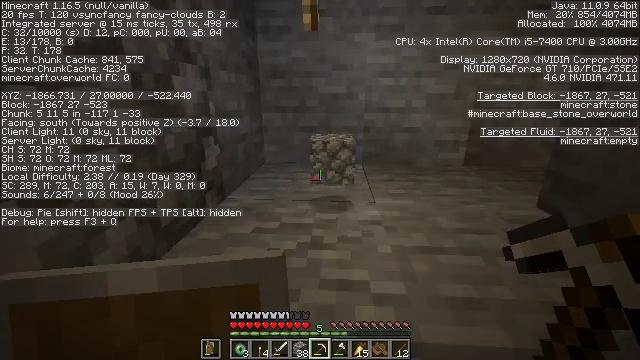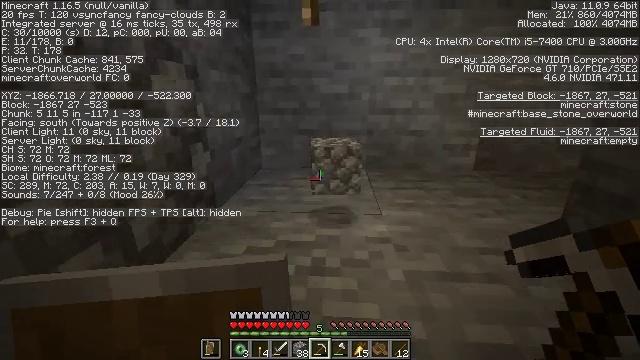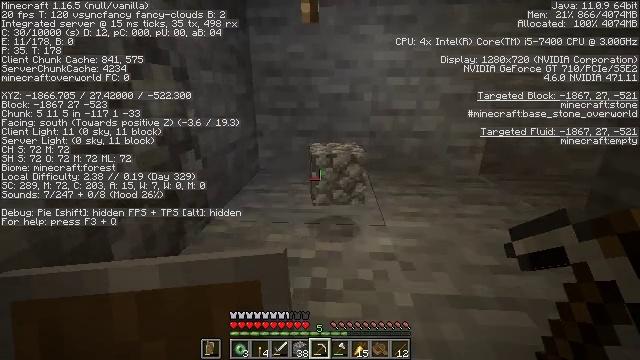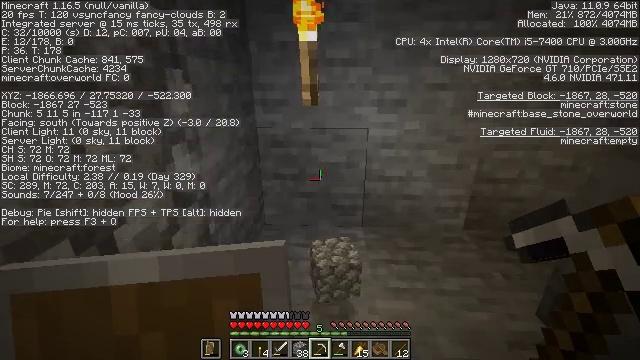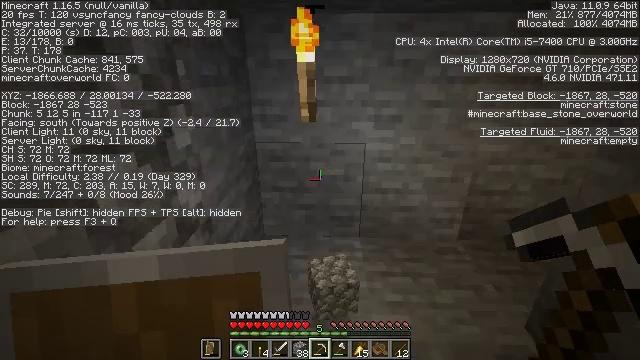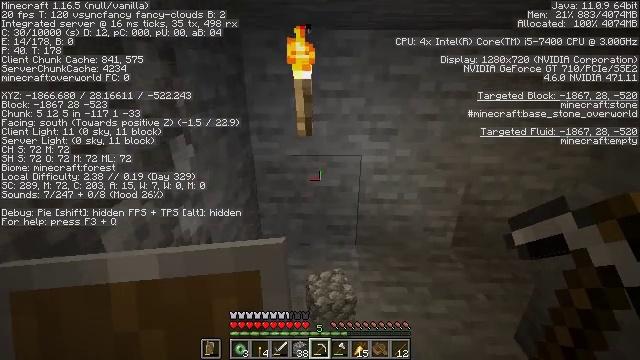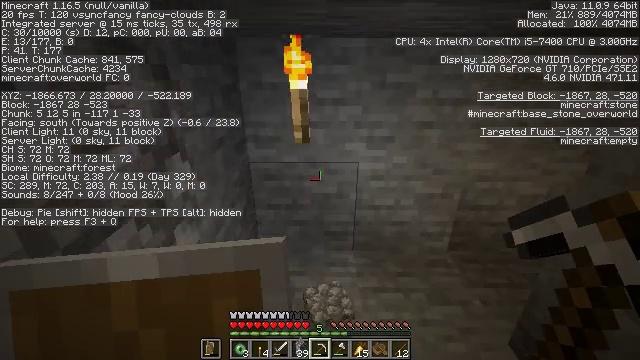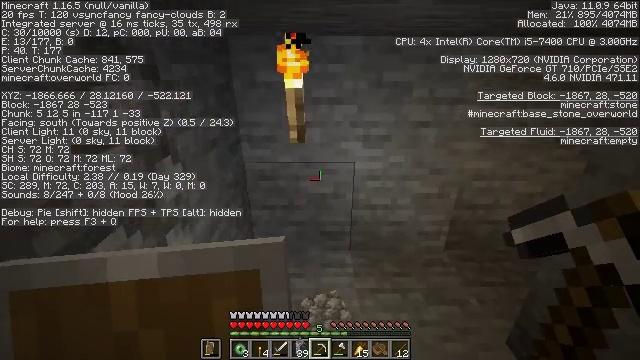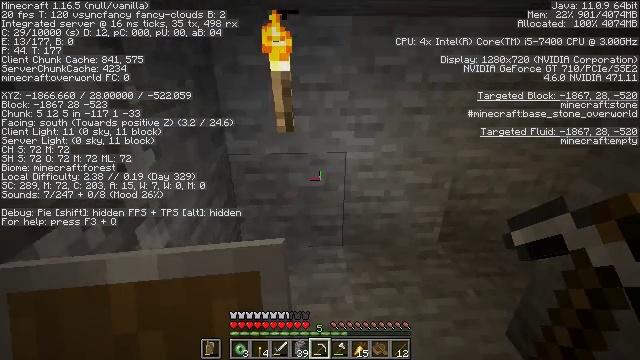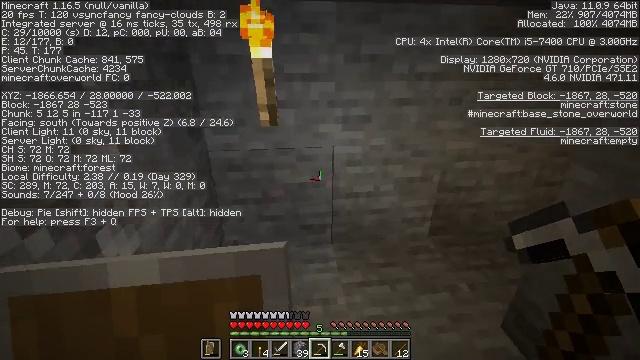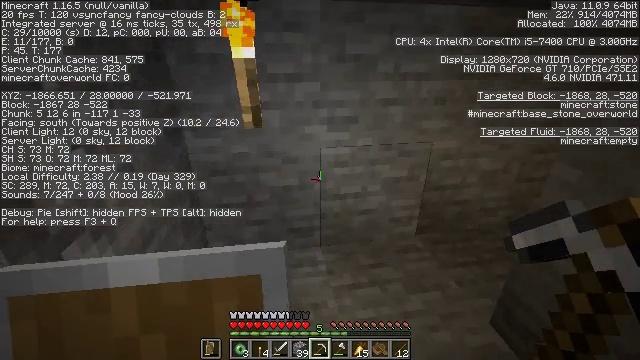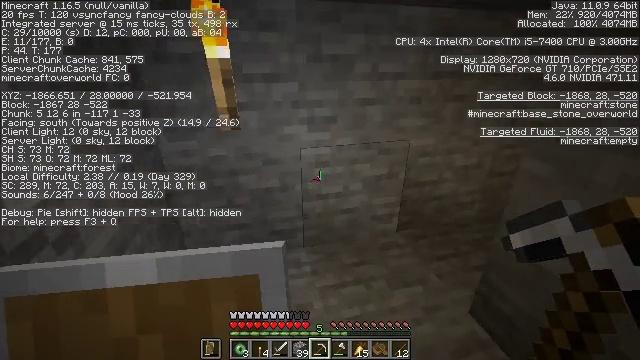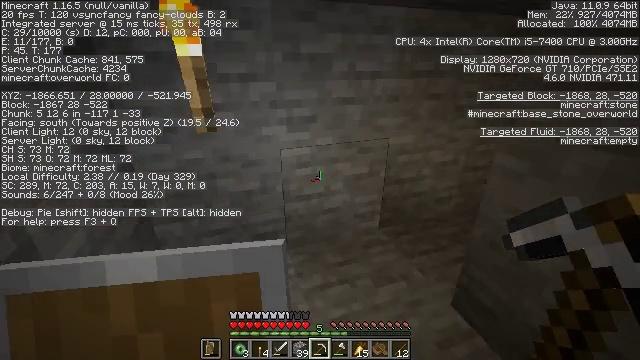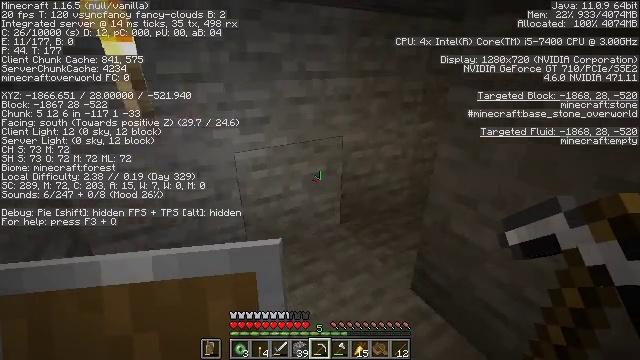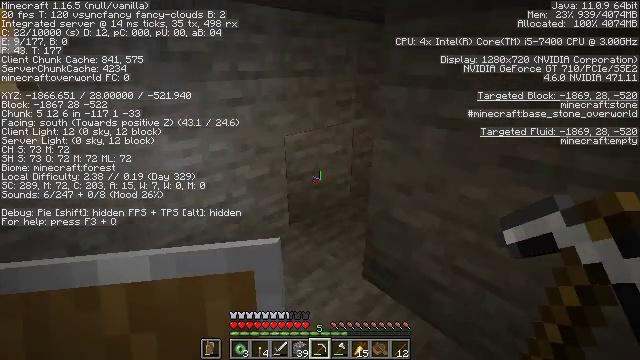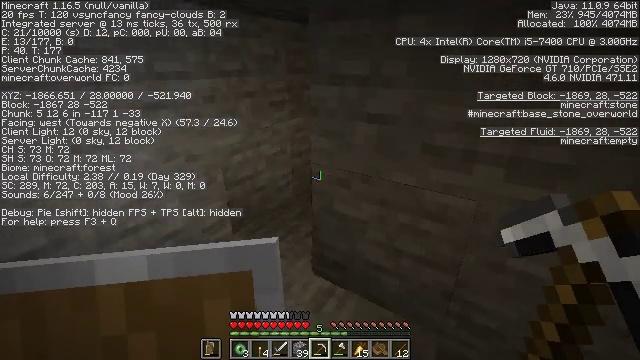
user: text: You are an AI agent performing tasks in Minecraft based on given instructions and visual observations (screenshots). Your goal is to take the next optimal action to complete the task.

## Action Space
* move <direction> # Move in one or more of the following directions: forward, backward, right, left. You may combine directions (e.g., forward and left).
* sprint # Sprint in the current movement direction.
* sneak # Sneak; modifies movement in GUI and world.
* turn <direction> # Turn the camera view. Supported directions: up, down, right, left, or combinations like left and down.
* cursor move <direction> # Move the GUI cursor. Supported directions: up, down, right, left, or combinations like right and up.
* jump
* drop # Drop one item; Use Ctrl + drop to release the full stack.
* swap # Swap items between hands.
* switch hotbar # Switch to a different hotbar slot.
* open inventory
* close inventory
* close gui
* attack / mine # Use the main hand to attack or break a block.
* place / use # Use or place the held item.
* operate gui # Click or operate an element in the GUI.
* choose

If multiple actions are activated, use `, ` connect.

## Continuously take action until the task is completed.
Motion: motion action
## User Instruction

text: Destroy the wall torch to gather it.
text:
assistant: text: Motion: move forward
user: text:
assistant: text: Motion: move forward, turn down, jump
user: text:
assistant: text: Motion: move forward, turn down, jump
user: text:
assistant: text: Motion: move forward, jump
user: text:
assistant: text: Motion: move forward, turn down
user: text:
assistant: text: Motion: move forward
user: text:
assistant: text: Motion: move forward, turn right
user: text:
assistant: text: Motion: turn right
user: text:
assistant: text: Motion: turn right
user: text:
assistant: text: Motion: turn right
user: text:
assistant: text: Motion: turn right
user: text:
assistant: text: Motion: turn right
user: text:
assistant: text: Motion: turn right
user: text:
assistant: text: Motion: turn right
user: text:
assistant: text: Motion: turn right
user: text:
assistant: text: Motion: turn right
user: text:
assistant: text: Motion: move left, turn right
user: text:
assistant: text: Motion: move left, turn right
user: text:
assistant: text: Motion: move left, turn right
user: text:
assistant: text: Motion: turn right
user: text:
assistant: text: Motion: turn right
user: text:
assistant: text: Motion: turn right
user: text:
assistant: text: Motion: no_op
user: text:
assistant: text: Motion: no_op
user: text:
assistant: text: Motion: no_op
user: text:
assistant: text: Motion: no_op
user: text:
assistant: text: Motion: no_op
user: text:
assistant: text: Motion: no_op
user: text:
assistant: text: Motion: no_op
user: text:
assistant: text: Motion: no_op